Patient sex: F
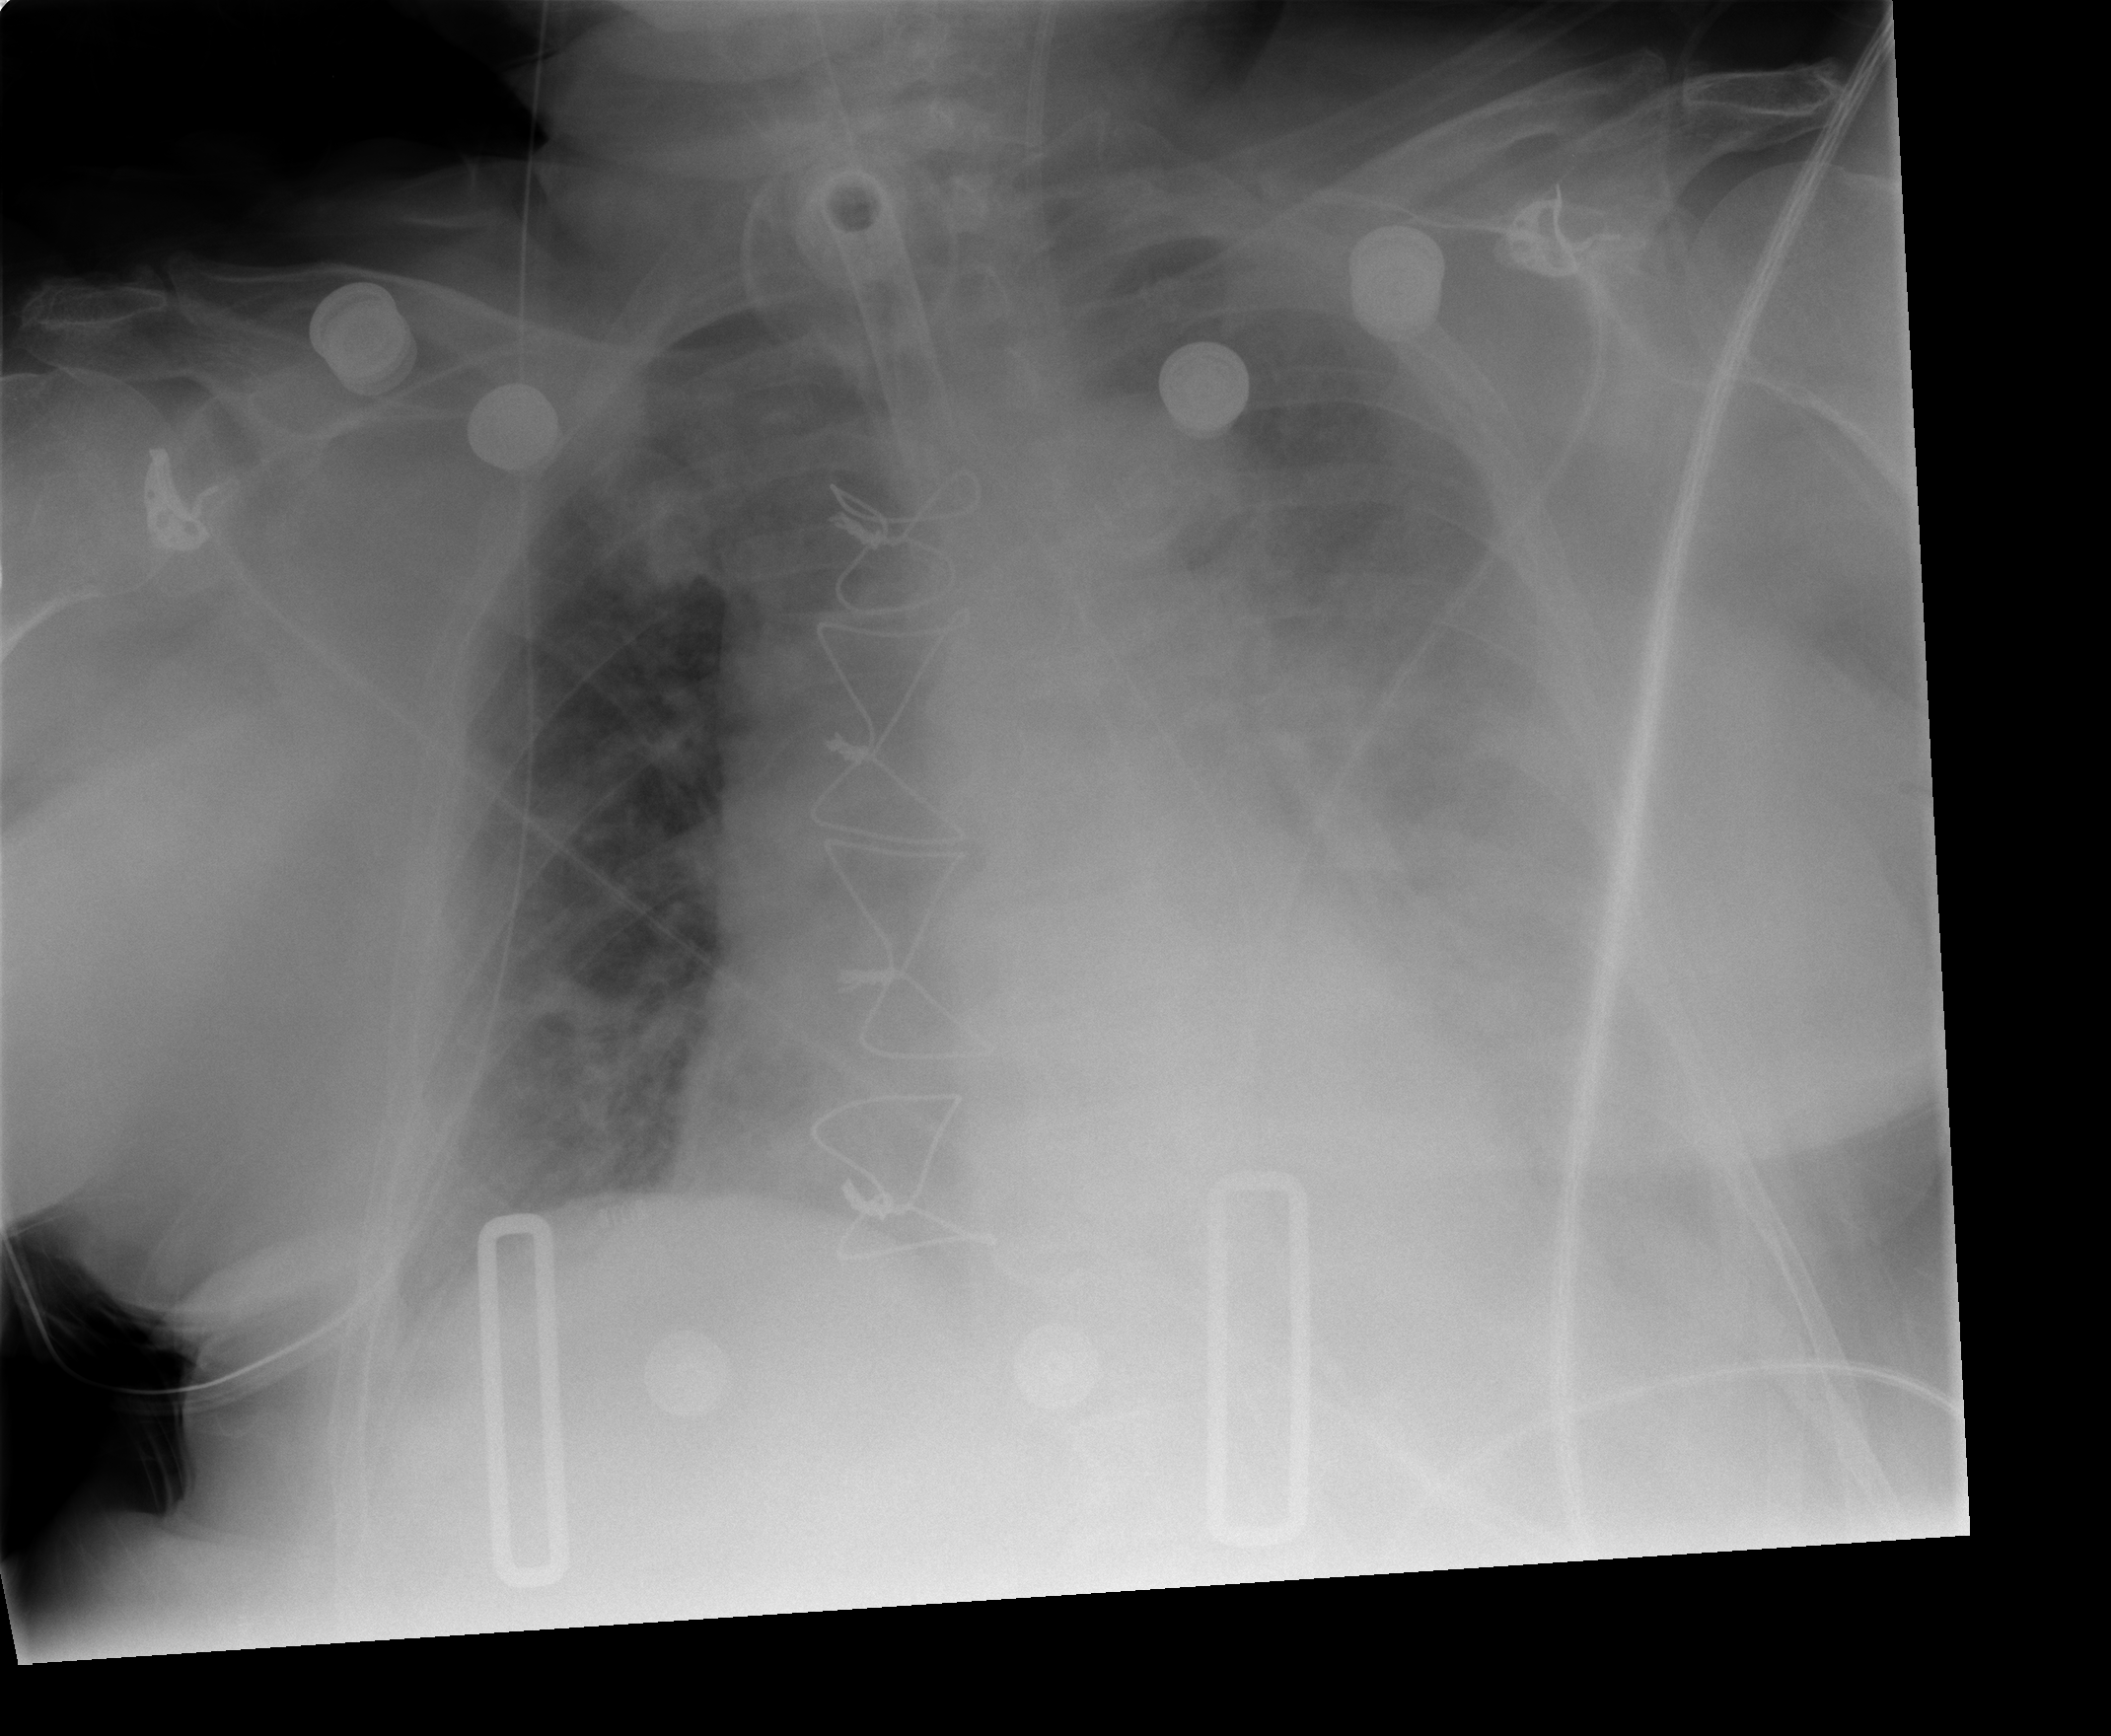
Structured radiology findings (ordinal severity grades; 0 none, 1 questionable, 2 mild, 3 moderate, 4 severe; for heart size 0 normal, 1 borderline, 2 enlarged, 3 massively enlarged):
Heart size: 2
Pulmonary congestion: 0
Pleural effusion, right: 2
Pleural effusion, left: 3
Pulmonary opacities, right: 1
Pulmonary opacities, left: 1
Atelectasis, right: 2
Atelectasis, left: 3